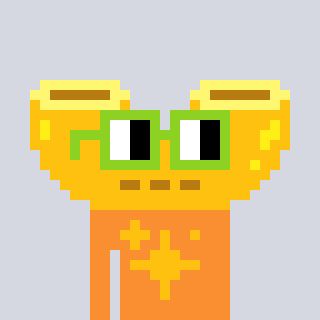
a pixel art character with square light green glasses, a macaroni-shaped head and a orange-colored body on a cool background